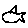
Label: fish